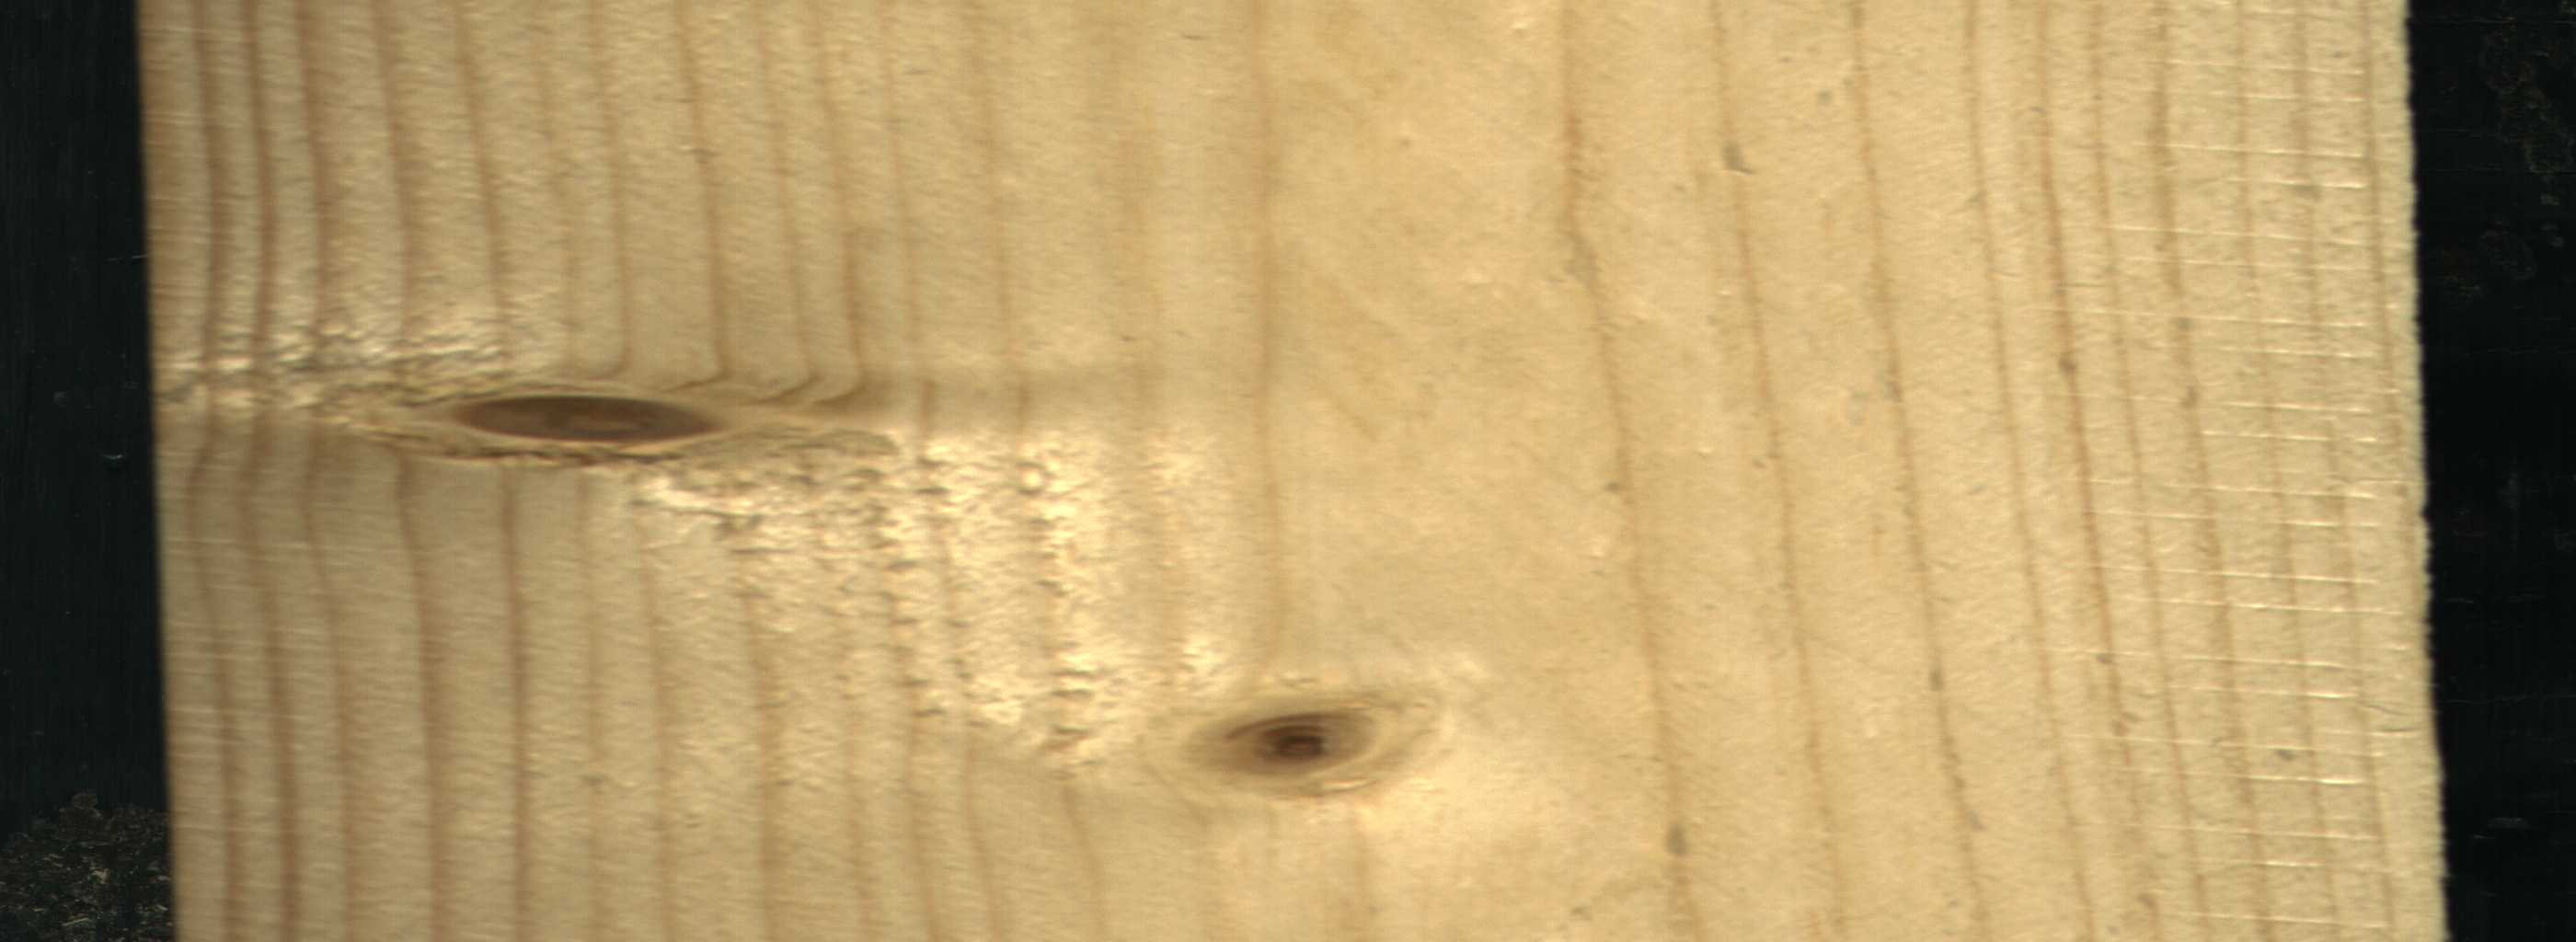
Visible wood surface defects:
Dead_Knot
Live_Knot